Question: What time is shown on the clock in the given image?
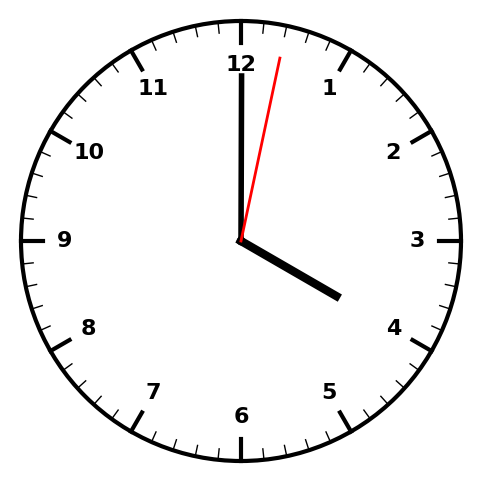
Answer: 04:00:02